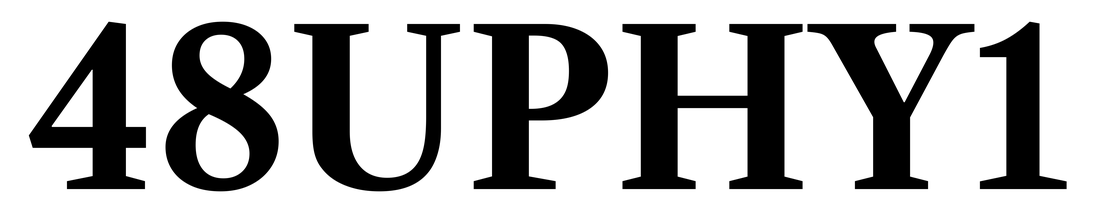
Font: LibreCaslonText_Bold